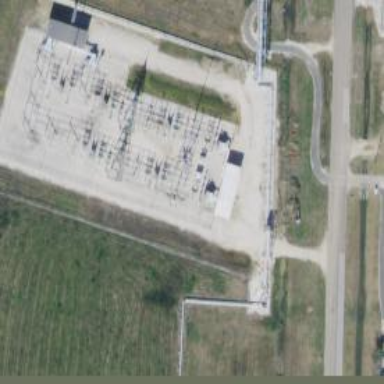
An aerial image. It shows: Switch for power supply.